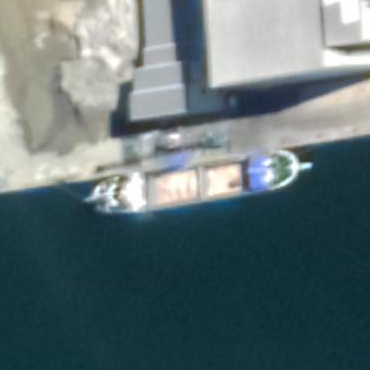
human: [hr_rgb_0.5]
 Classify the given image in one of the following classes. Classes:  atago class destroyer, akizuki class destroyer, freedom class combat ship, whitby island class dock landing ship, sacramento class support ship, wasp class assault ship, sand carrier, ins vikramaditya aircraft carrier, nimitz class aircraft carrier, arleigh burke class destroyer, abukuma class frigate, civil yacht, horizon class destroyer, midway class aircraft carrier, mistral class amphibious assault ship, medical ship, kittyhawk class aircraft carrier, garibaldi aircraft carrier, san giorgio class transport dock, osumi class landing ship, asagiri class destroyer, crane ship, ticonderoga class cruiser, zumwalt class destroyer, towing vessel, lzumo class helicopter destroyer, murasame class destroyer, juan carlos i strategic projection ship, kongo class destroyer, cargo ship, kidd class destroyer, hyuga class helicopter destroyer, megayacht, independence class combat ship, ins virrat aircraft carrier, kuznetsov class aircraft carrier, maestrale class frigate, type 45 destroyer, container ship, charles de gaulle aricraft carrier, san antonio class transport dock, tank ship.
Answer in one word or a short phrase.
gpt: Cargo ship